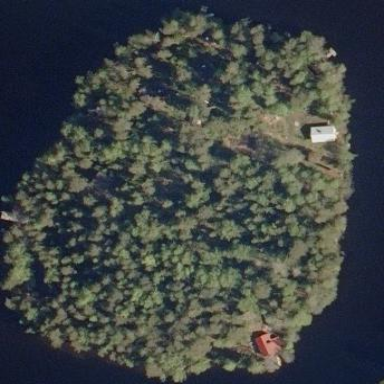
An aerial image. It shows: Island.